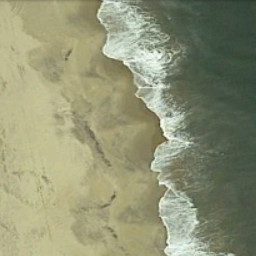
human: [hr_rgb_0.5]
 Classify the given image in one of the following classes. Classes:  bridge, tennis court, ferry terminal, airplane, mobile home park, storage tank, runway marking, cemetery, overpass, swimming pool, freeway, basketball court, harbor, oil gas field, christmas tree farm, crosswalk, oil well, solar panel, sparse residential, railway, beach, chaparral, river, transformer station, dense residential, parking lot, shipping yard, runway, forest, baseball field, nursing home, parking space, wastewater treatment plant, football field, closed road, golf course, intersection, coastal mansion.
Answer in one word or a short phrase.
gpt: beach